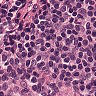
Metastatic tissue present: no